Field crop: maize
Growth stage: 2
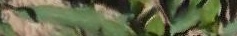
Species: maize